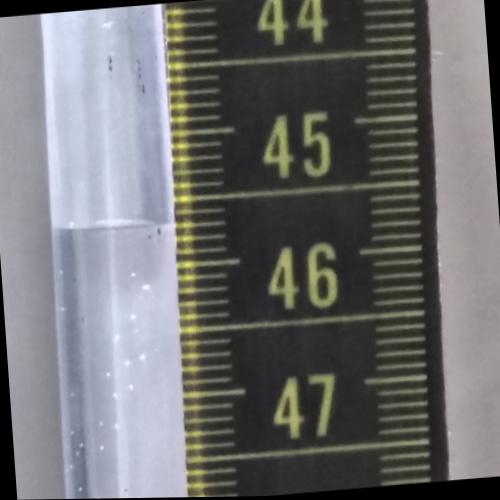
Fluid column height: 45.7 cm